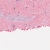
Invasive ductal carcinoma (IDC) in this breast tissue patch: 0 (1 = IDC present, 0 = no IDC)